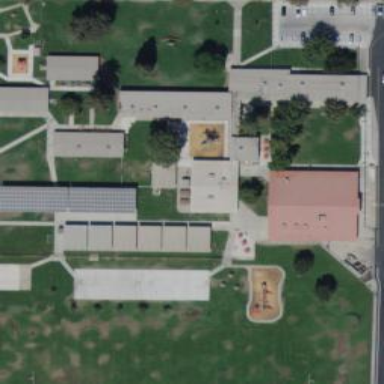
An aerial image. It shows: School building.